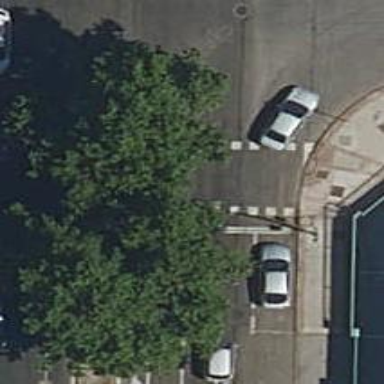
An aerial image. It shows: Road with traffic signals.